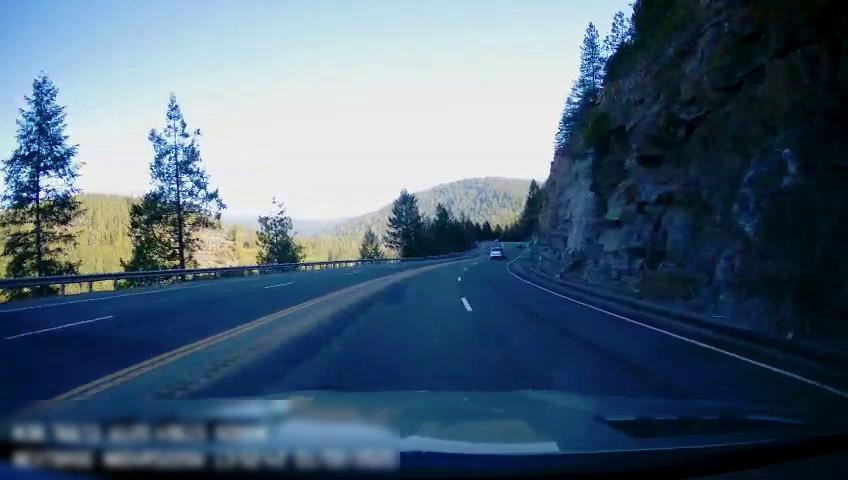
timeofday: Day
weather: Sunny
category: Drivable Space
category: Vehicles | SUV
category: Lanes | Current Lane
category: Lanes | Alternate Lane
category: Lanes | Current Lane
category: Lanes | Alternate Lane
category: Lanes | Opposite Lane
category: Lanes | Opposite Lane
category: Lanes | Opposite Lane
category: Lanes | Opposite Lane